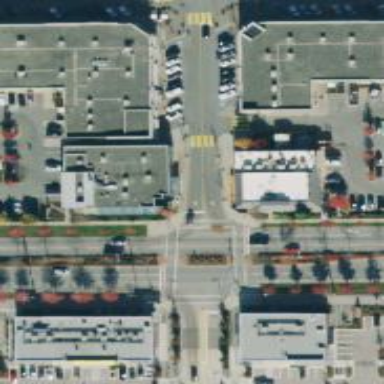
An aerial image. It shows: Crossing road.